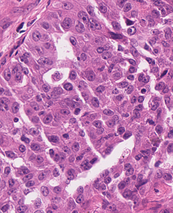
Tumor epithelial tissue: yes
Tumor-associated stroma tissue: yes
Normal tissue: no